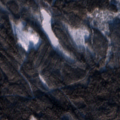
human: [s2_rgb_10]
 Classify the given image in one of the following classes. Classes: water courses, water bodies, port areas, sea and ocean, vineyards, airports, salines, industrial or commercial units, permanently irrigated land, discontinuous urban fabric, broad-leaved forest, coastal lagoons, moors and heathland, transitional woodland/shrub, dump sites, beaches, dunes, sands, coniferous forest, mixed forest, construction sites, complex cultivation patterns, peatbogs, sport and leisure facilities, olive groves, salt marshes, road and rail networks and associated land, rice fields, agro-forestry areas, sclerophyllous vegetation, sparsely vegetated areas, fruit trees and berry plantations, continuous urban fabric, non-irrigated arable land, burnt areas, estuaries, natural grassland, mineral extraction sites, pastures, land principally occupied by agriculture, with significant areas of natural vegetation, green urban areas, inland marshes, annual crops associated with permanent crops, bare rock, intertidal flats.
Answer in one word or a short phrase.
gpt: coniferous forest, mixed forest